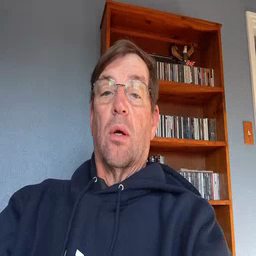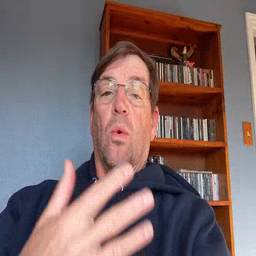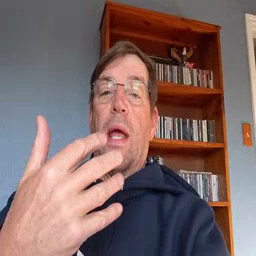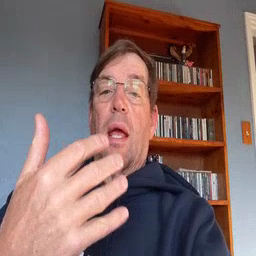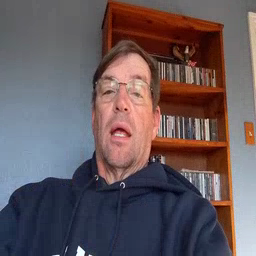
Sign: wait